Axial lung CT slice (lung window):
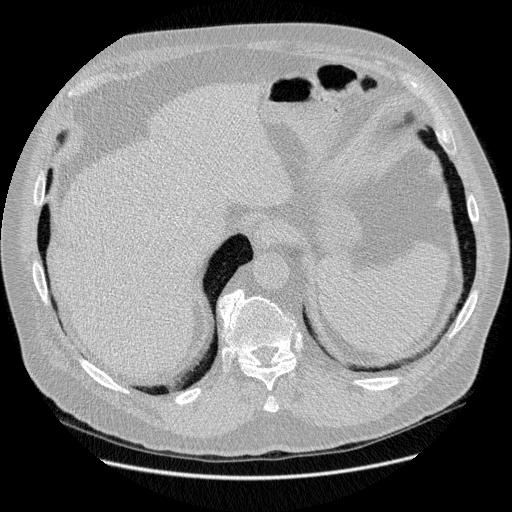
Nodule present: no